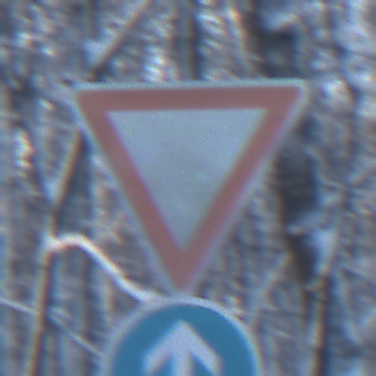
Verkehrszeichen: VorfahrtGewaehren
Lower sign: VorgeschriebeneFahrtrichtungGeradeaus
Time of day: MorningAfternoon
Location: Outdoor (Nature)
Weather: Clear
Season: Winter
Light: Natural